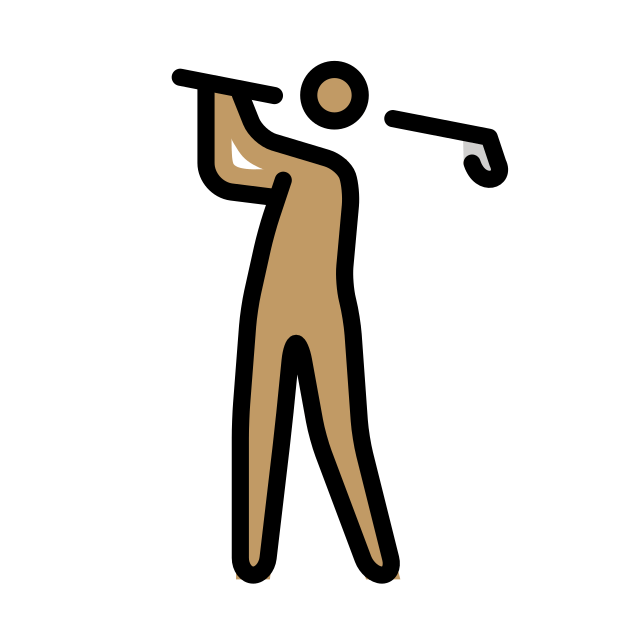
person golfing: medium skin tone